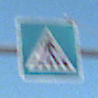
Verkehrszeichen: FussgaengerueberwegLinks
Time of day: Midday
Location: Outdoor (Urban)
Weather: Clear
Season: NotSpecified
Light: Natural